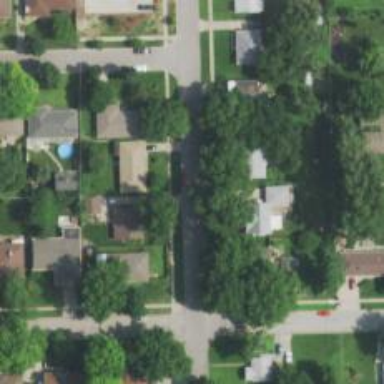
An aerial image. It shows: Residential road.